Chest X-ray. View position: PA
Patient age: 45
Patient sex: F
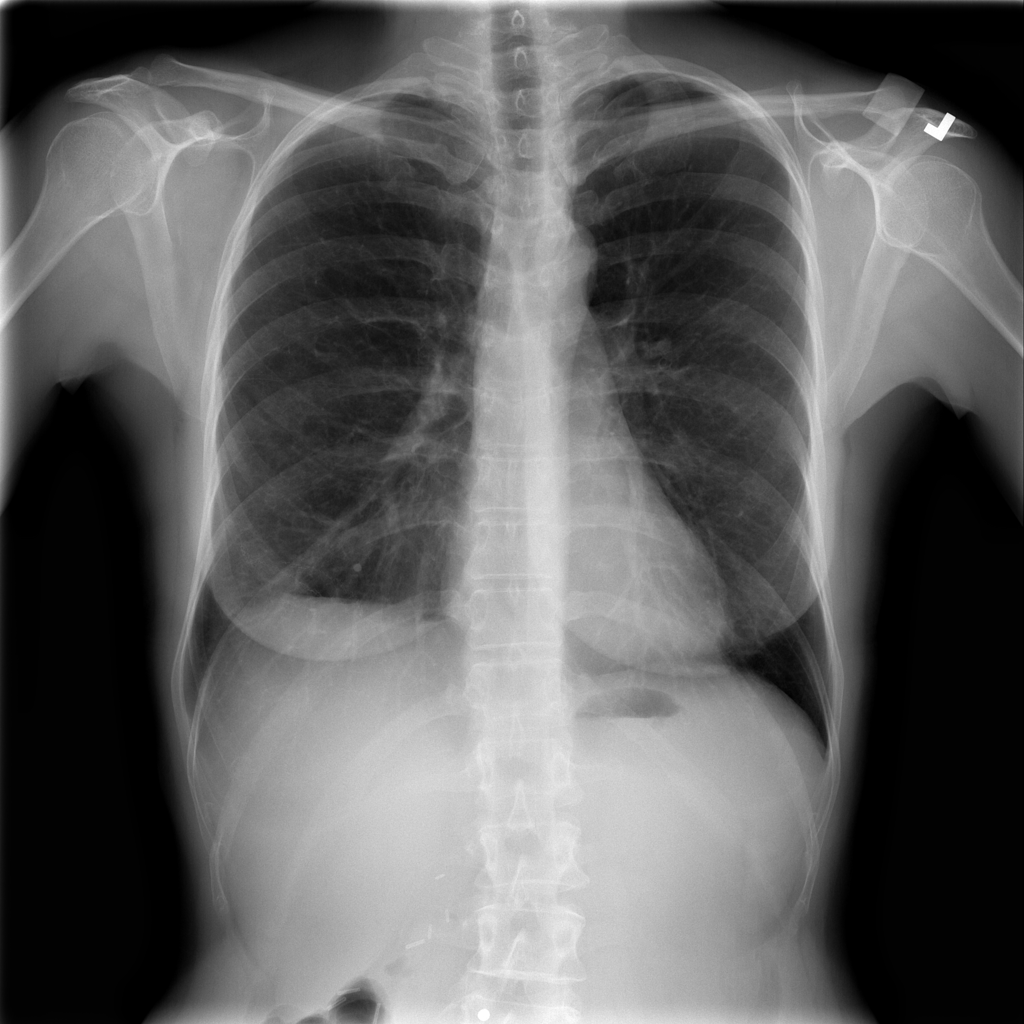
Finding: Pneumothorax